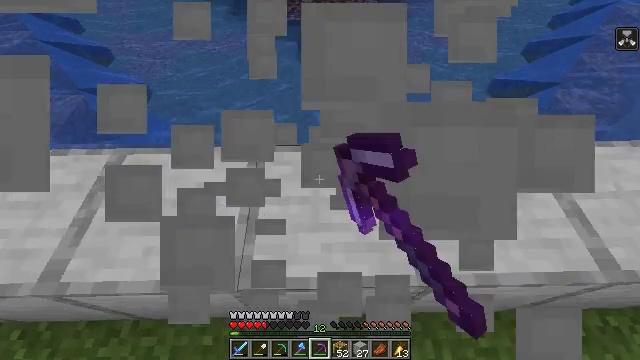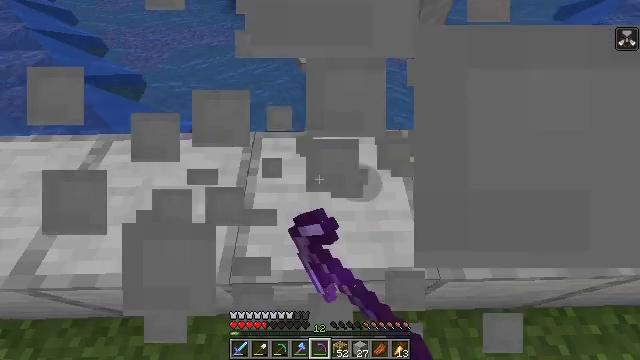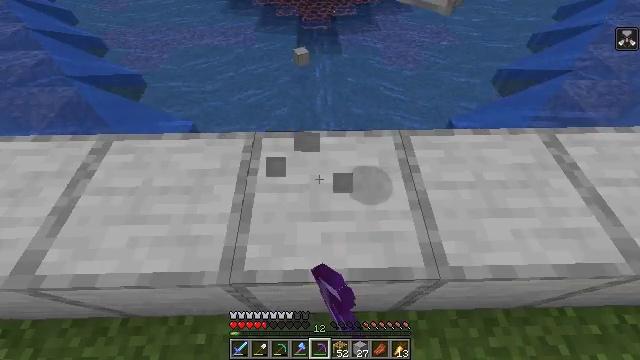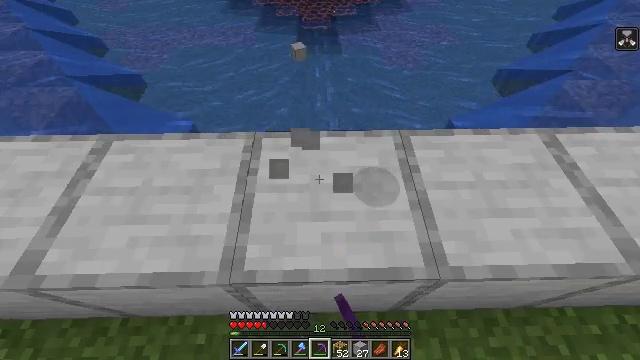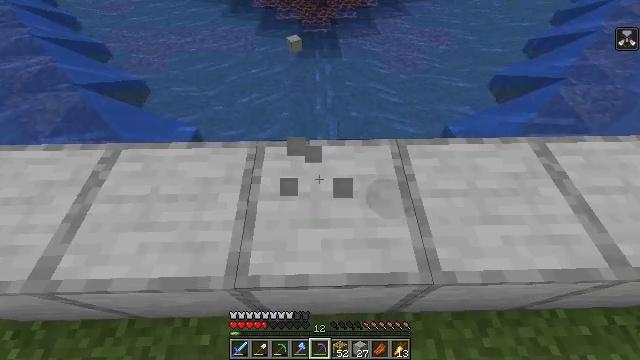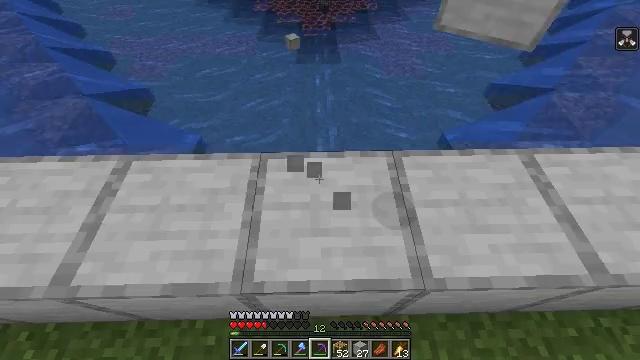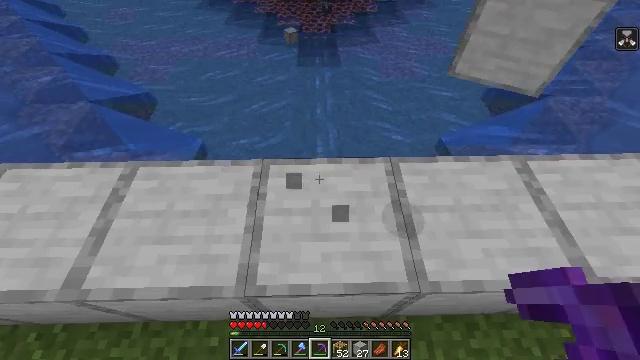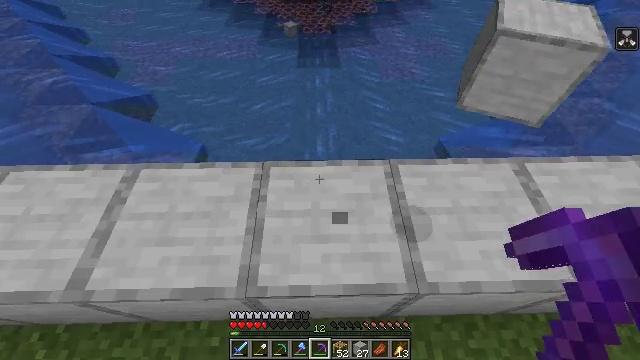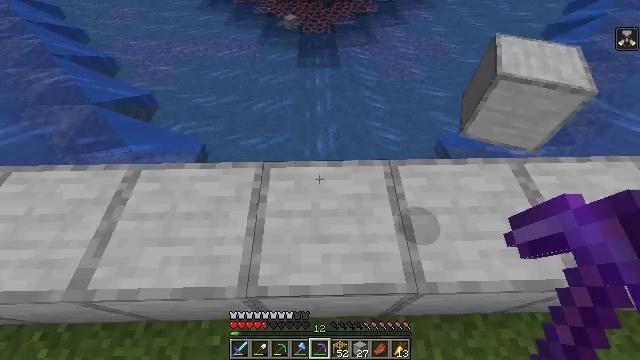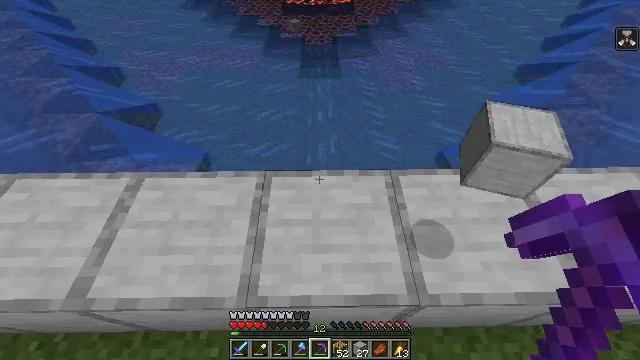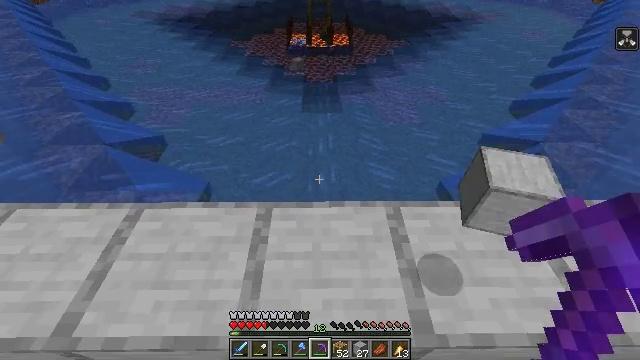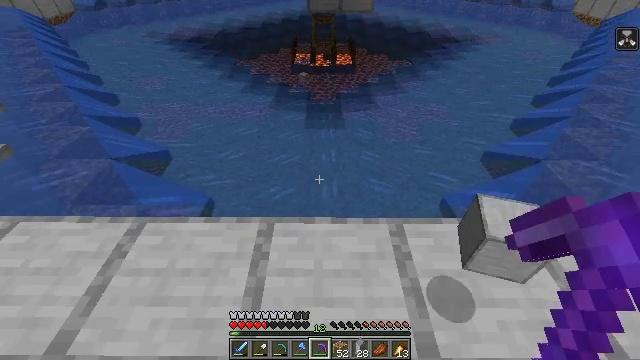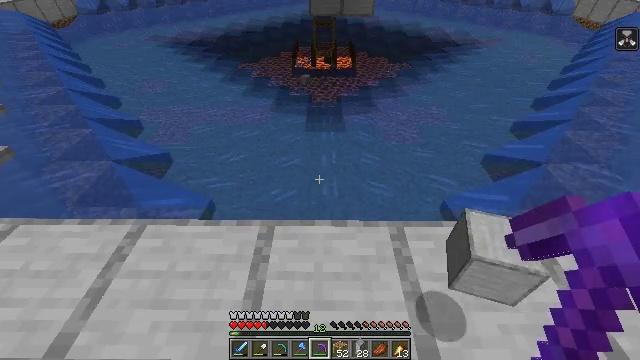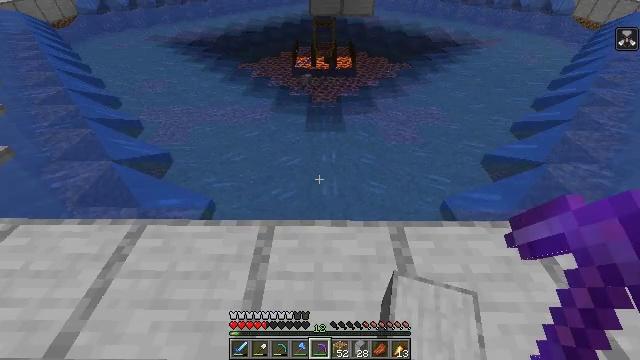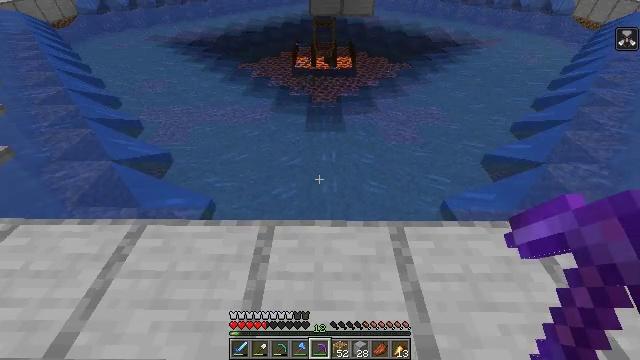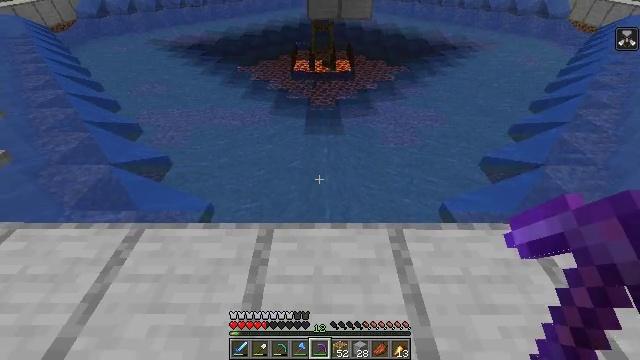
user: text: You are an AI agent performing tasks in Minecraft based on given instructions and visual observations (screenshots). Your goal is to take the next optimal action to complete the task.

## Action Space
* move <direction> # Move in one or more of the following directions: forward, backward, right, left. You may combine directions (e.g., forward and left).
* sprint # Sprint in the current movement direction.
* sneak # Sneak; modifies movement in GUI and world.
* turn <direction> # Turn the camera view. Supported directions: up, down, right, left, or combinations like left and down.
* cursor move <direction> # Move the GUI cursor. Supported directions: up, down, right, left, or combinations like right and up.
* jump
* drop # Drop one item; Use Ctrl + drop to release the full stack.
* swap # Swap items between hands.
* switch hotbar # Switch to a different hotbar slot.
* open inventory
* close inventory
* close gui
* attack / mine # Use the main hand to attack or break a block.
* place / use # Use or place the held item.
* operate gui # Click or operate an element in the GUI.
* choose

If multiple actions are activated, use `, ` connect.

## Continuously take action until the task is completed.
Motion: motion action
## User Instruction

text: Break the scaffolding for reuse.
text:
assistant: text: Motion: sneak, attack / mine
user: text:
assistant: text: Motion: sneak, attack / mine
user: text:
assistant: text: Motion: no_op
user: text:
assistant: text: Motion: no_op
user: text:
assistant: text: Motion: no_op
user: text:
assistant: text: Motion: no_op
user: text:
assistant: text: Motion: no_op
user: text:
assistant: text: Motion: no_op
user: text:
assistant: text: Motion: turn up
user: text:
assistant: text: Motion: turn up
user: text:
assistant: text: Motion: turn up
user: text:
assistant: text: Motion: no_op
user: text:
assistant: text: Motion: no_op
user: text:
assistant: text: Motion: no_op
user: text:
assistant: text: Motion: no_op
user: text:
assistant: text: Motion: turn up
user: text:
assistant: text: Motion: turn right and up
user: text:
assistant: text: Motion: no_op
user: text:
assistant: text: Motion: no_op
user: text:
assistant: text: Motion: no_op
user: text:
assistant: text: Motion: no_op
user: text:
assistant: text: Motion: no_op
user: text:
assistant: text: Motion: no_op
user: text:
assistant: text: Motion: no_op
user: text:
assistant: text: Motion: no_op
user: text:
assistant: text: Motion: no_op
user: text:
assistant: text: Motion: no_op
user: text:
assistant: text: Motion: no_op
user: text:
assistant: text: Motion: no_op
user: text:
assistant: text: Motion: no_op